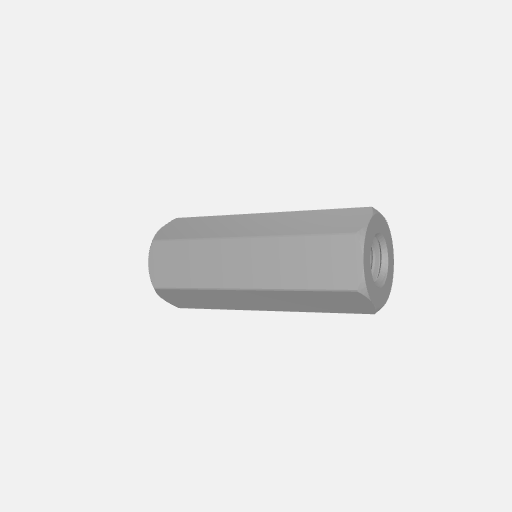
Part: Standoff8RID19